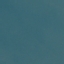
Land use / land cover: SeaLake